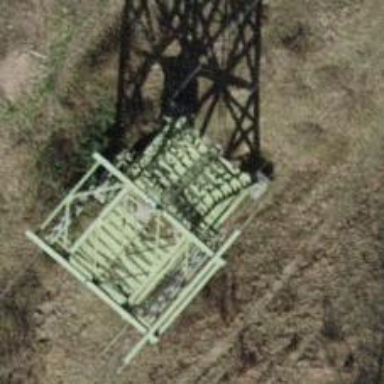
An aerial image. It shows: Pylon for aerialway.